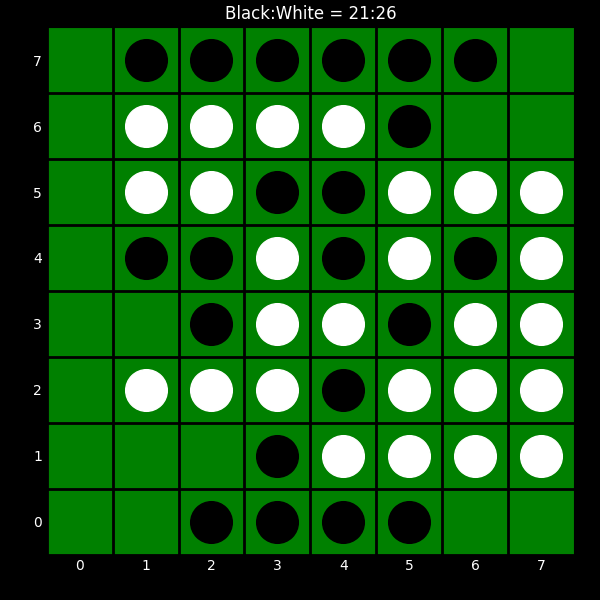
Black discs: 21
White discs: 26